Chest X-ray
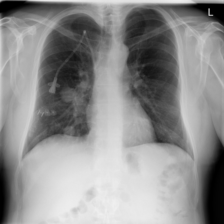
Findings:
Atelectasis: negative
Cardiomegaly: negative
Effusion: negative
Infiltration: positive
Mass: negative
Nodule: positive
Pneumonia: negative
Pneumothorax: negative
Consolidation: negative
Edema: negative
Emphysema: negative
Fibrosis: negative
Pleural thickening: negative
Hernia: negative